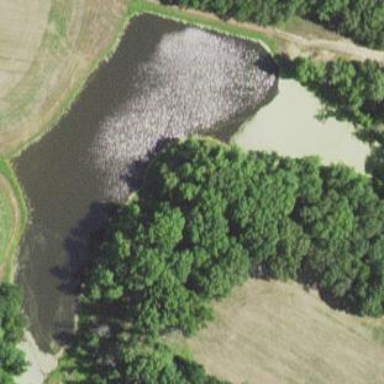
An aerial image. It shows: Pond surrounded by natural water.